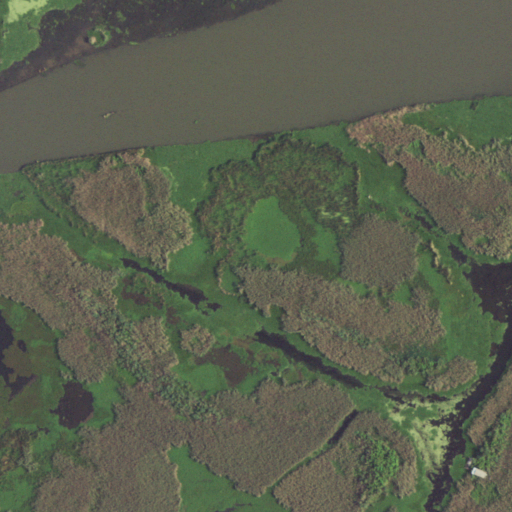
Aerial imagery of cape in Louisiana named Cockler Point containing herbaceous wetlands, open water, barren land, and open development